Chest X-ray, AP view. Patient: 66 years old, sex M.
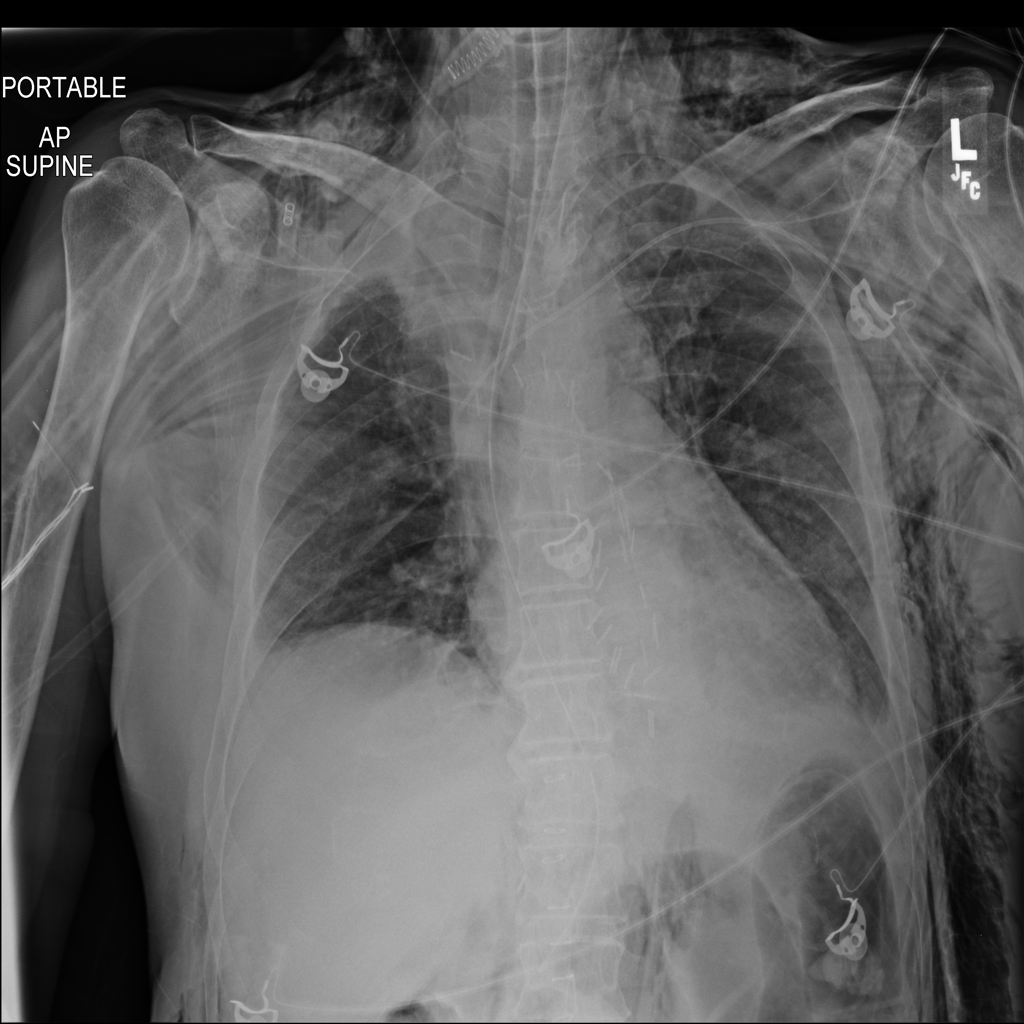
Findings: No Finding